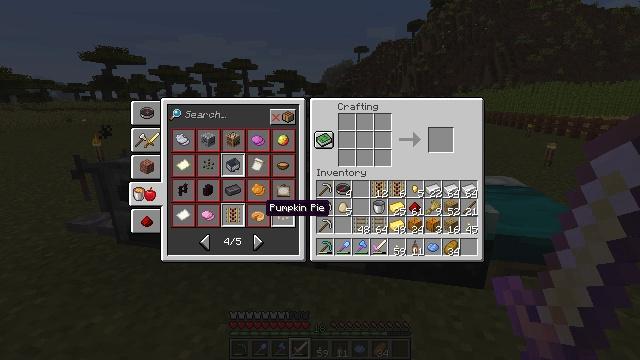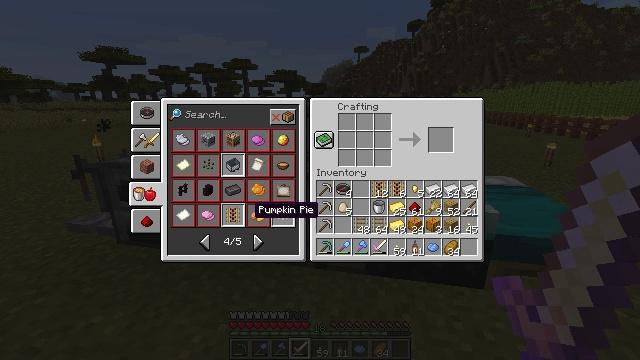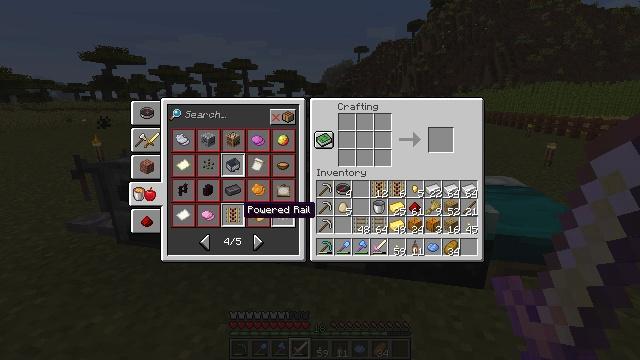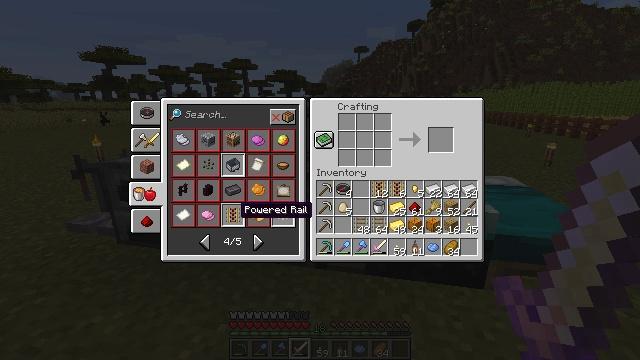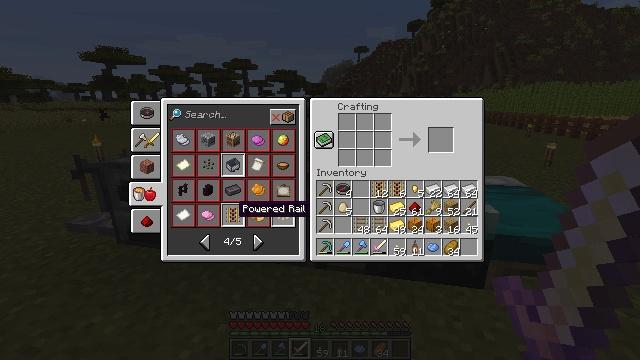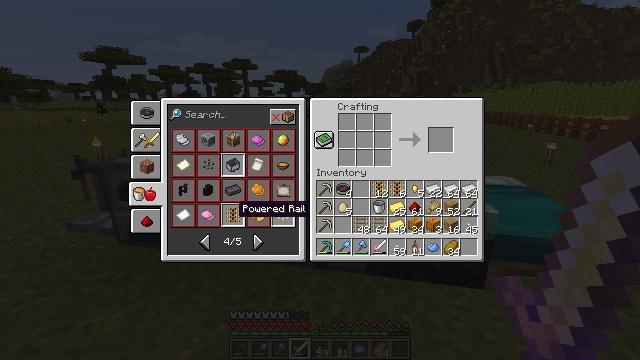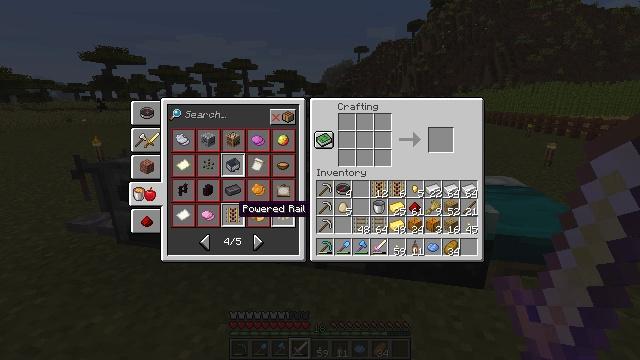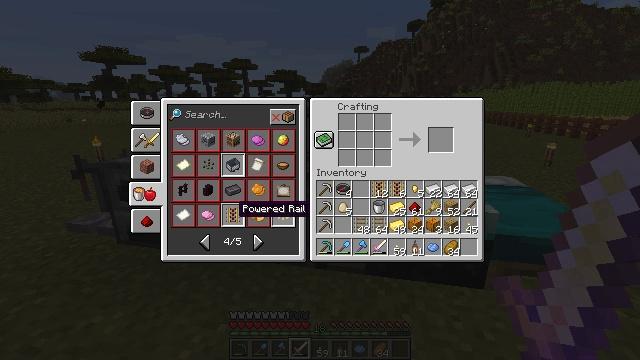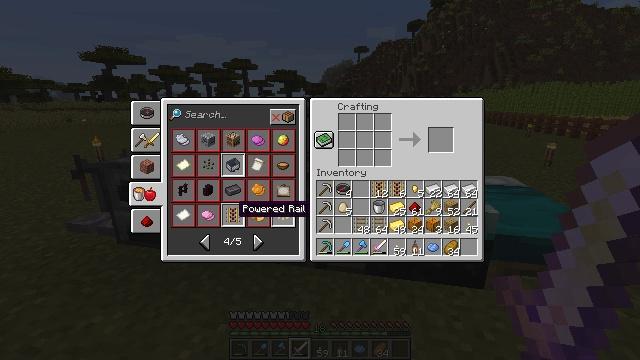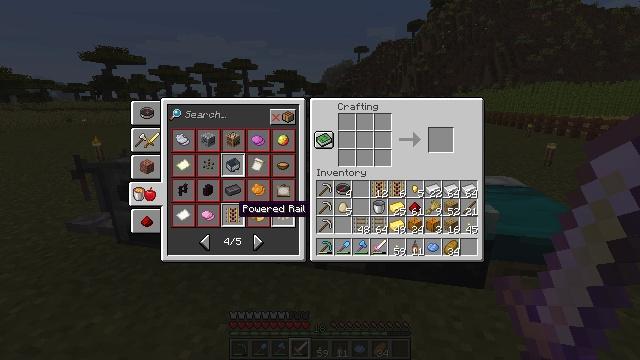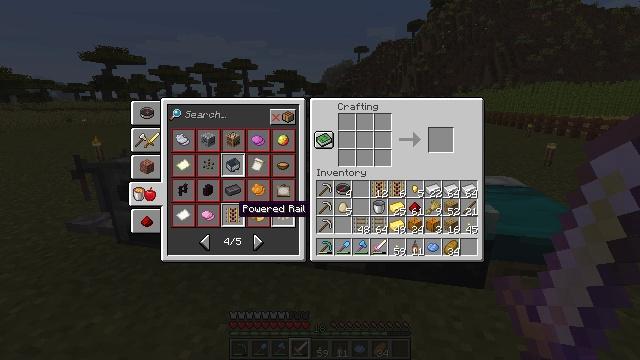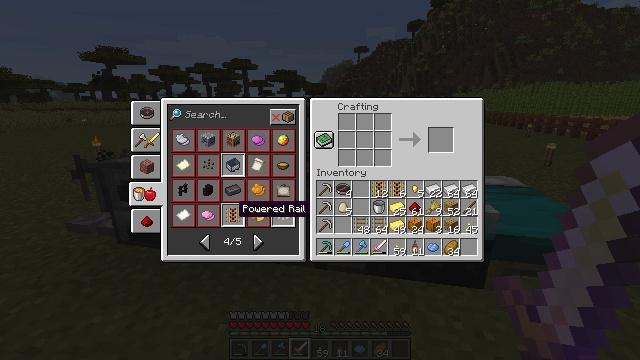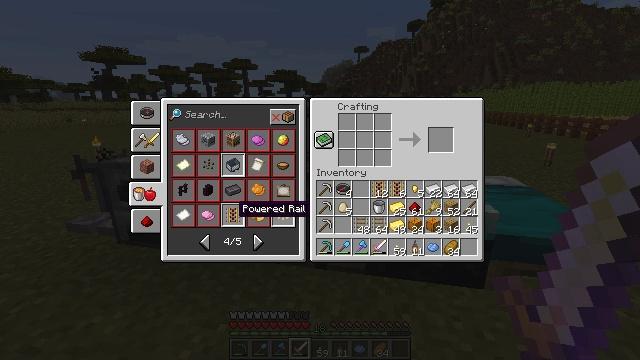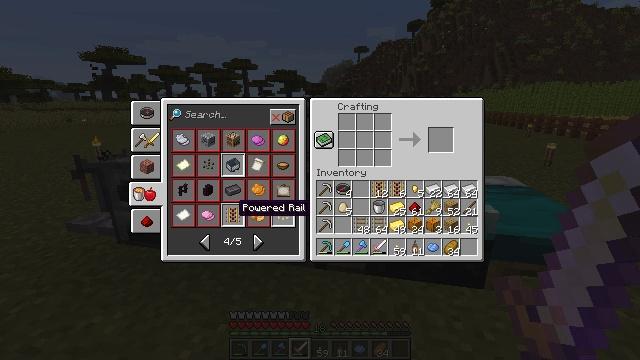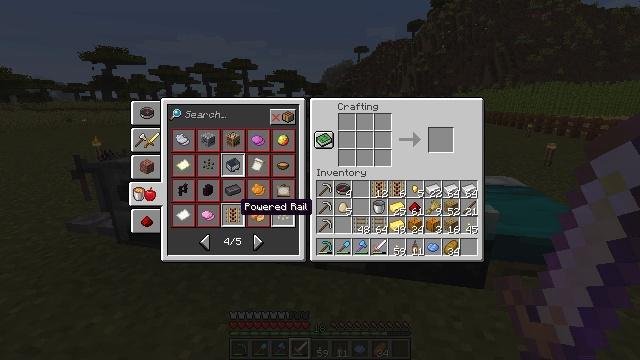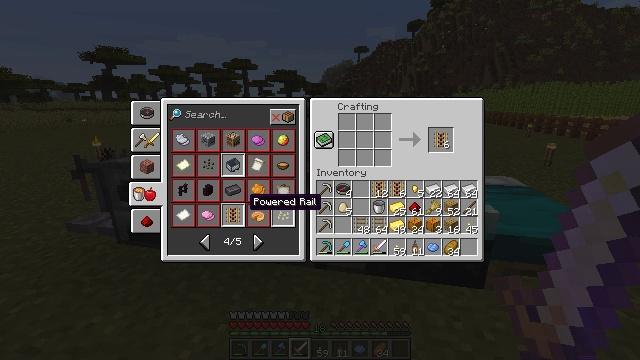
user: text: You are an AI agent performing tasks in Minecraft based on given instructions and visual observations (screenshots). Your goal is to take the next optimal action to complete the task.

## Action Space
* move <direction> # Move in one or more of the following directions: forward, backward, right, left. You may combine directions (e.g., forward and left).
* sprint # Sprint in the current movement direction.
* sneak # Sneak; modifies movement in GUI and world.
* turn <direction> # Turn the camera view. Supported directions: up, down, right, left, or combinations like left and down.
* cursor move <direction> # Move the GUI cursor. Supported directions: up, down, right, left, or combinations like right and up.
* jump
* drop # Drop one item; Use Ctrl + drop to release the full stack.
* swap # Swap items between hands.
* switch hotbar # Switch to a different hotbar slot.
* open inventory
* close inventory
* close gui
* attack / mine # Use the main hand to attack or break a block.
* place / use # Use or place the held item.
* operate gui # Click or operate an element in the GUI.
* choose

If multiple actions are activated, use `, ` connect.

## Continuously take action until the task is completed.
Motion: motion action
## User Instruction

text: Add redstone to gold and sticks to craft powered rail.
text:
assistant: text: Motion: cursor move left
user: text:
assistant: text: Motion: cursor move left
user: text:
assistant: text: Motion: no_op
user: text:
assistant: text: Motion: no_op
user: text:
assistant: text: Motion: no_op
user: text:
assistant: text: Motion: choose
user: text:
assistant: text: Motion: choose
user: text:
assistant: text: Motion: no_op
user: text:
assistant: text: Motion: no_op
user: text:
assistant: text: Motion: operate gui
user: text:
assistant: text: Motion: operate gui
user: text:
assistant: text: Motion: operate gui
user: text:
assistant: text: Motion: operate gui
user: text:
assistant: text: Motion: no_op
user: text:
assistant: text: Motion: cursor move right
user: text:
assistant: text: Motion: cursor move right and up
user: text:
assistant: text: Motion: cursor move right and up
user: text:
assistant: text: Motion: cursor move right and up
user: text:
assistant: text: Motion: cursor move right and up
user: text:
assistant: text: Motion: cursor move right
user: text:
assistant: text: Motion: no_op
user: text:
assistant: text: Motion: no_op
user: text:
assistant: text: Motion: no_op
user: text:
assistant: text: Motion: no_op
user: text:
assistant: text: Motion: operate gui
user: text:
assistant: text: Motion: operate gui
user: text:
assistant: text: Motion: operate gui
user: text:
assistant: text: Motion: cursor move left and down
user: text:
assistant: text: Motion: cursor move left and down
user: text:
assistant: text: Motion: cursor move left and down